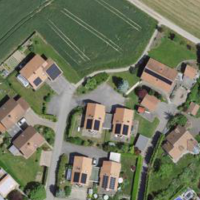
EUNIS habitat code: 54
Species observed at this site:
Sorbus aucuparia